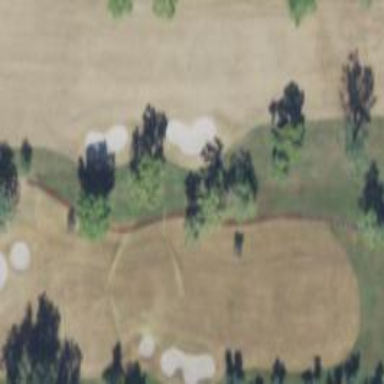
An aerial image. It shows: Footway that serves as golf cart path.